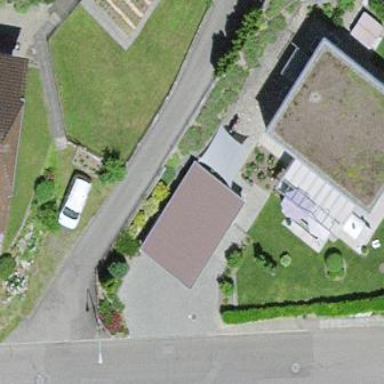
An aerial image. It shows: View of roof of building.